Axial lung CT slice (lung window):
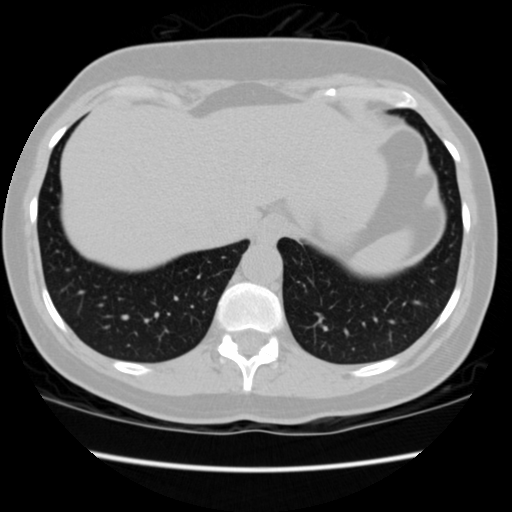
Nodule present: no